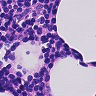
Metastatic tissue present: no